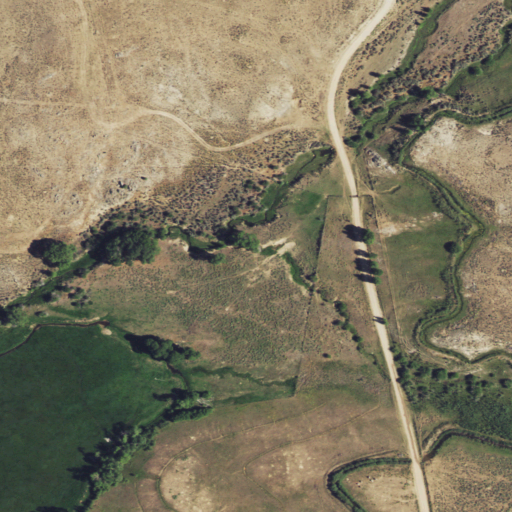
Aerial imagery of valley in Wyoming named Pearce Draw containing shrub, pasture, open development, herbaceous wetlands, and woody wetlands